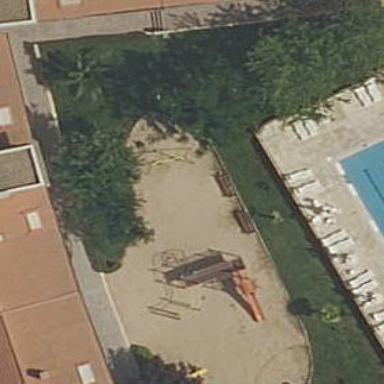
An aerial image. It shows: Playground with dirt surface. This playground is designed with playful theme.